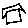
Label: house